Interaction volume radius: 10 \u00c5
Interaction volume height: 15 \u00c5
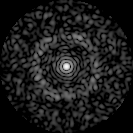
Disorder parameter: 0.8298